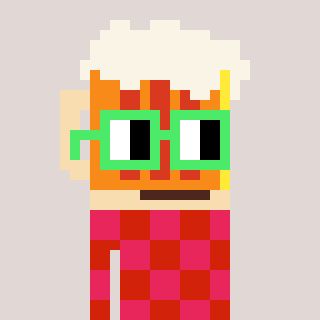
a pixel art character with square light green glasses, a beer-shaped head and a red-colored body on a warm background